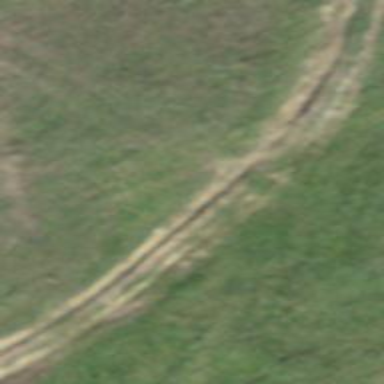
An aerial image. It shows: Track with grade 4 tracktype.